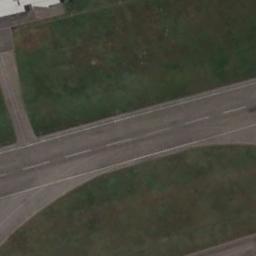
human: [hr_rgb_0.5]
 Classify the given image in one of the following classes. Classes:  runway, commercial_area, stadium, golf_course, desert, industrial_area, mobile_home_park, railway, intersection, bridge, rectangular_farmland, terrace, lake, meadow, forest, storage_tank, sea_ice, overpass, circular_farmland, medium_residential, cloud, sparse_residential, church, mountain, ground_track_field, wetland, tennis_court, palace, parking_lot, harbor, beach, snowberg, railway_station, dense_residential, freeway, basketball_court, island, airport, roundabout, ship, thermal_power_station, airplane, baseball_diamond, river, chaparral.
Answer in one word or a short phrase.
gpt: runway